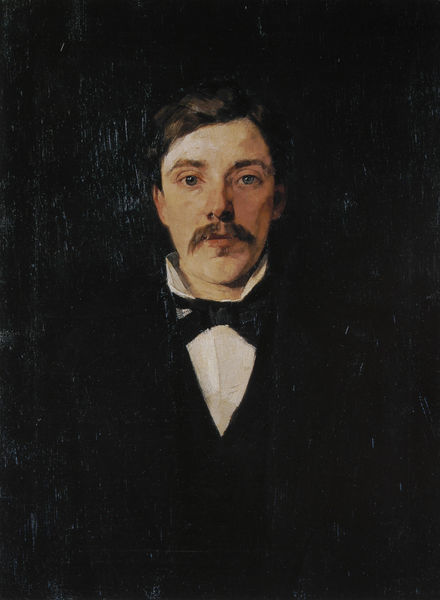
Titel: Karl Trübner, Bruder des Künstlers (1846 - 1907)
Künstler: Heinrich Wilhelm Trübner
Standort: Karlsruhe
Institution: Staatliche Kunsthalle
Schlagwörter: blau, dunkel, gemälde, haut, kopf, mann, schatten, weiß, dreieck, braun, frankreich, frisur, haar, hell, hintergrund, licht, mund, nase, raum, schwarz, stirn, ölbild, blick, haus, rot, hochformat, malerei, schleife, alt, anzug, bart, blond, hemd, jacke, jung, schnurrbart, augen, blass, gesicht, kleidung, kragen, bildnis, hals, herr, niederlande, portrait, porträt, öl, auge, haare, mantel, vater, augenbrauen, blaue augen, brustbild, brünett, en face, frontal, kinn, kontrast, lippen, ohren, prtrait, rosa, scheitel, wangen, düster, man, ölgemälde, white, frack, schnäuzer, black, duktus, formal, hair, painting, krawatte, seitenscheitel, maler, um 1900, brown, knöpfe, fliege, hemdkragen, jackett, knopfleiste, sakko, schnauzbart, schnauzer, selbstporträt, weste, lider, betrachter, munch, vatermörder, portait, schriftsteller, selbstbildnis, autor, proträt, schlaglicht, stehkragen, anschauen, nasenloch, politiker, schielen, schnautzer, selbstportrait, frontalansicht, smoking, anzu, binde, blauäugig, dunel, dunkle haare, festtag, gebunden, halbfigürig, hintergrund7, junger, kragenw, rechteckig, schnurr, scjwarz, scwarz, spilliaert, background, binder, eyes, male, suit, gaze, hemnd, tie, pastel, anzugjacke, paint, prträt, brustportrait, shirt, mustache, moustache, poet, schielt, terno, mporträt, srtist, proust, marcel, tuzedo, bigode, cumberbatch, homem, olhar perdido, gravura